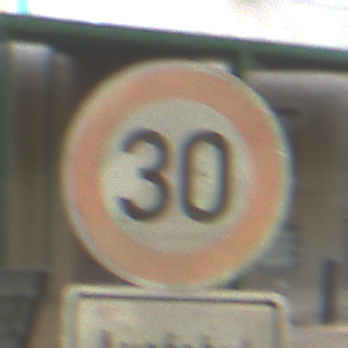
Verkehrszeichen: Geschwindigkeit30
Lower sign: HinweiseAufGefahrenDurchVerbaleAngabe5
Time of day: MorningAfternoon
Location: Roofed (Special)
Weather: NotSpecified
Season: NotSpecified
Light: Artificial